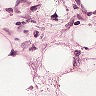
Metastatic tissue present: yes